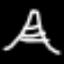
Label: The Eiffel Tower